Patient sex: F
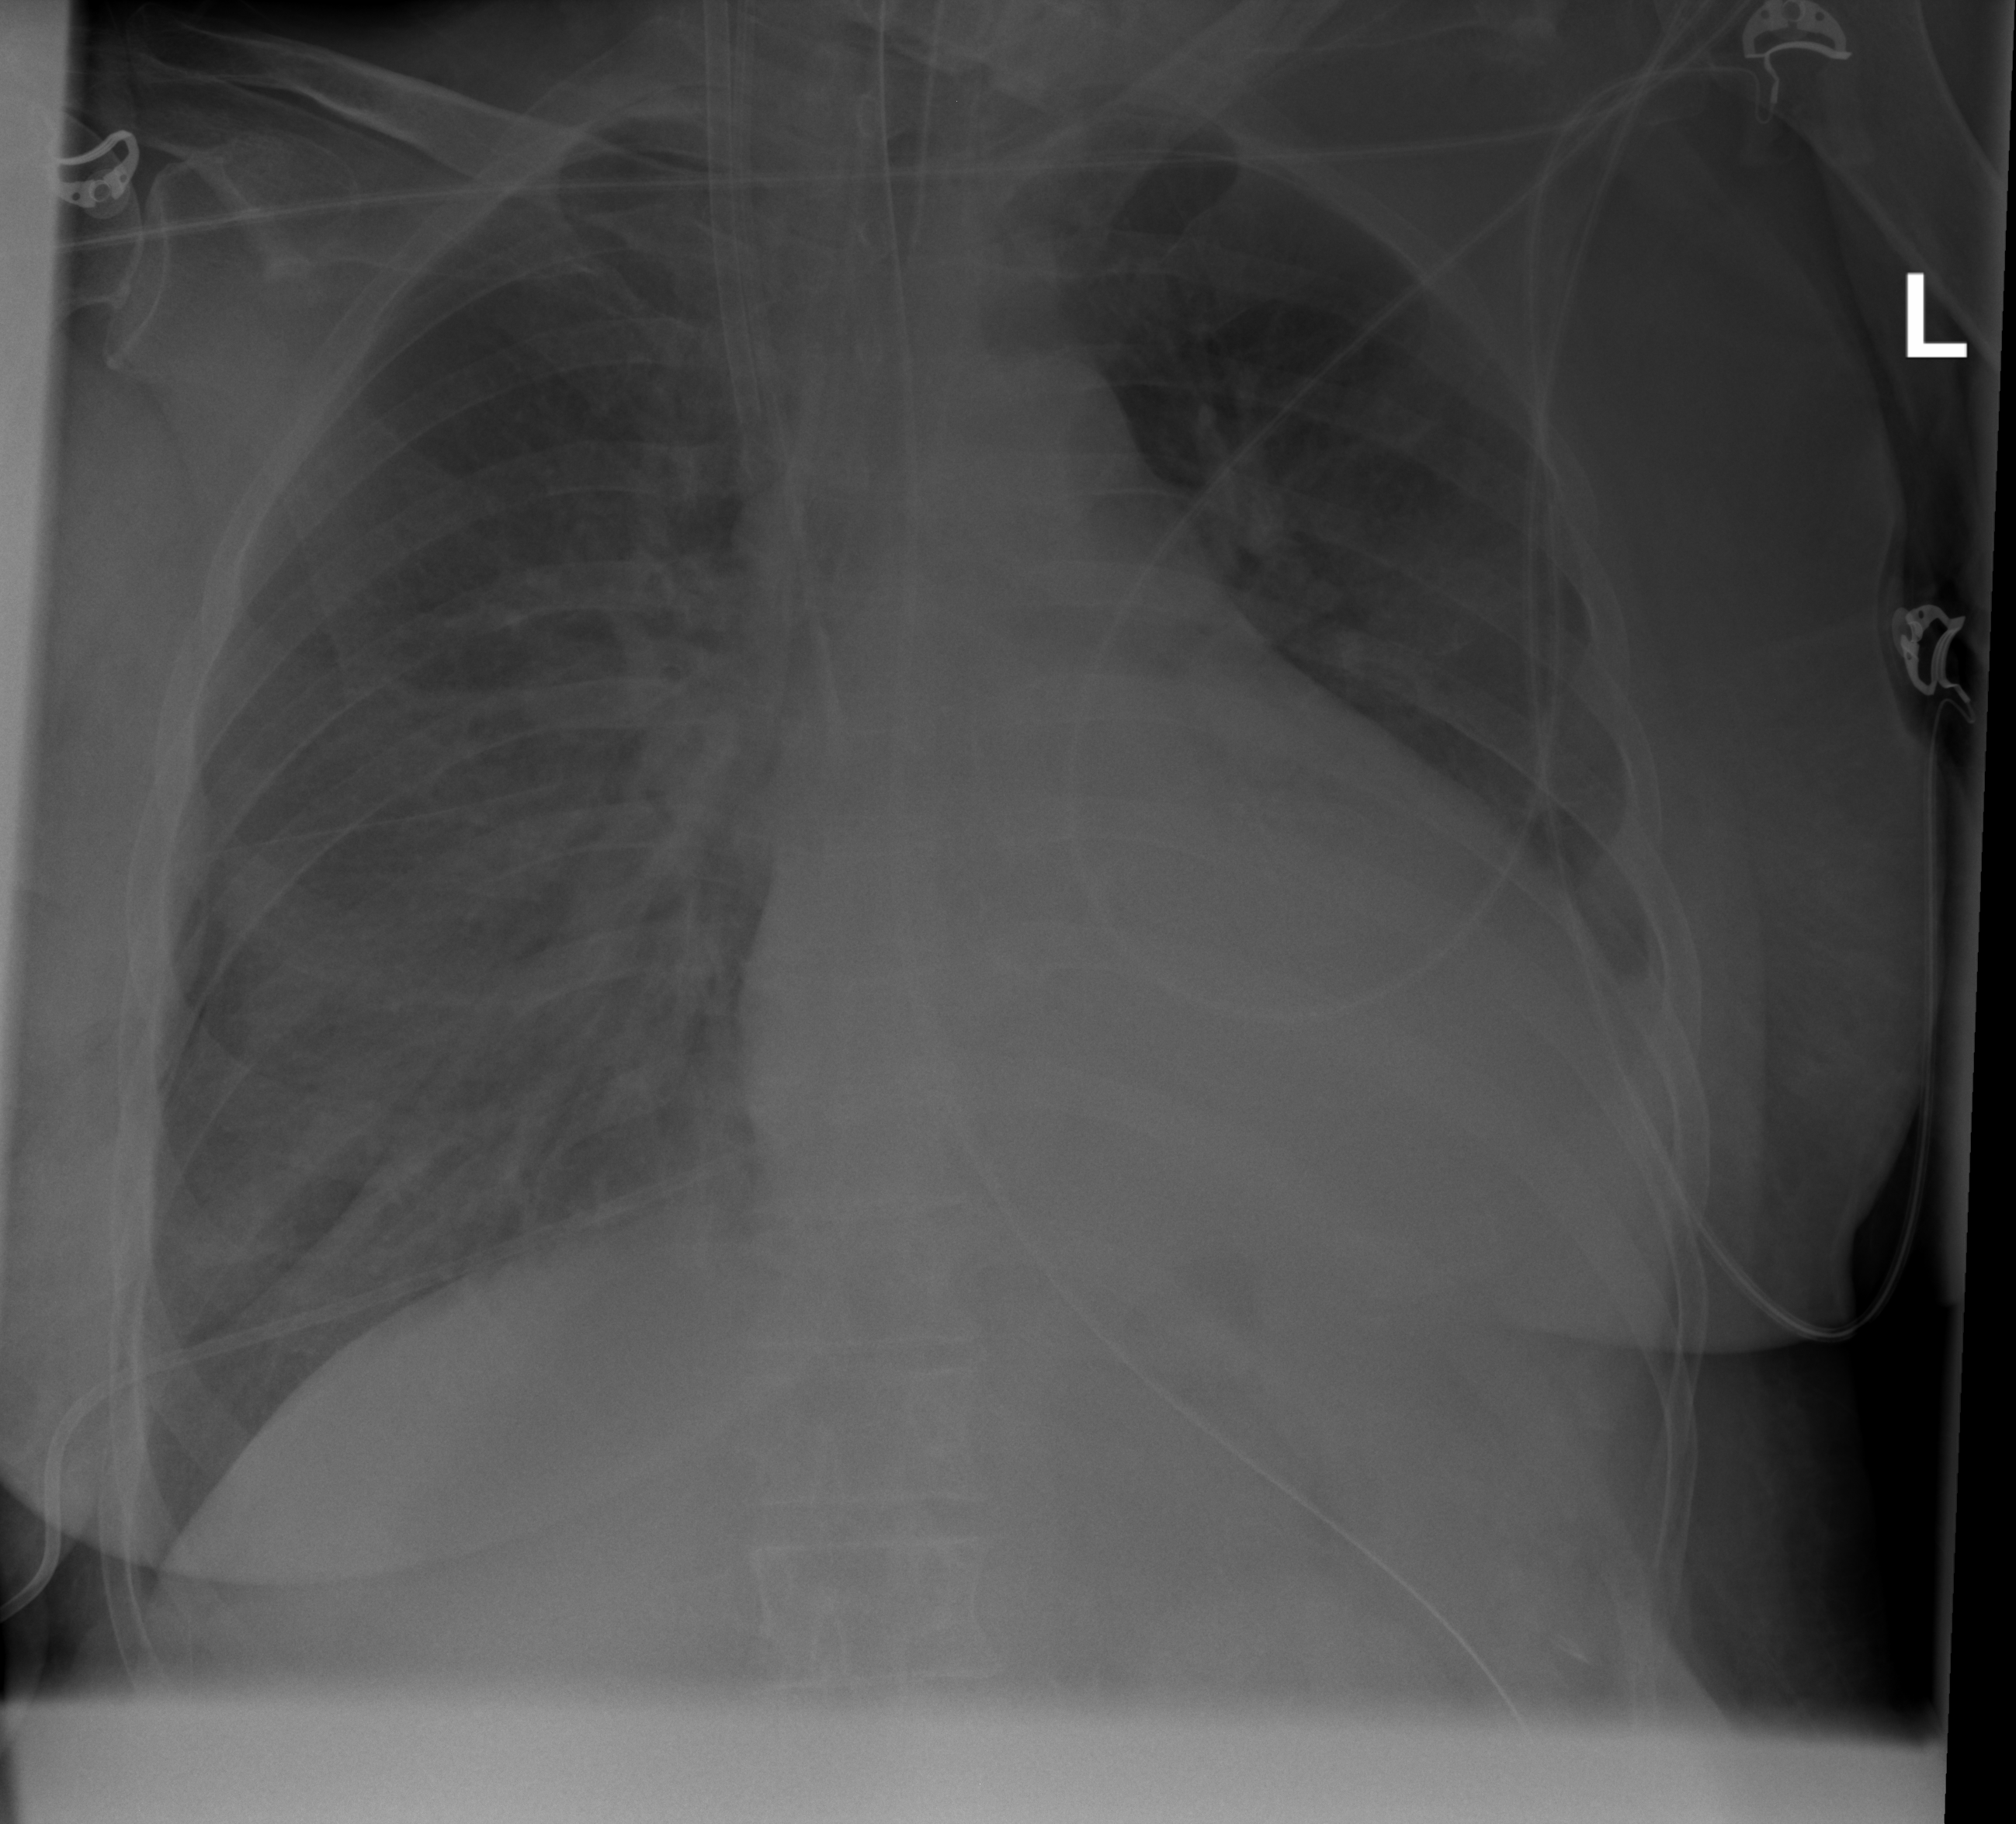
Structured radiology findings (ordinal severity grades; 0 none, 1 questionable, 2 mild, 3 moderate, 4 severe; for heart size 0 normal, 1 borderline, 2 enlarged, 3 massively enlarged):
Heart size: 2
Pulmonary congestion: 2
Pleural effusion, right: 0
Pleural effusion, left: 2
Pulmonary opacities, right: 2
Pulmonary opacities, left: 0
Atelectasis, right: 2
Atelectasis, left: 2